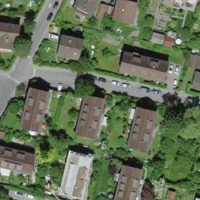
EUNIS habitat code: 54
Species observed at this site:
Sambucus racemosa